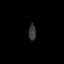
Tissue: skin
Cell type: Epithelial cells
Senescence score: 0.7759
Nuclear area (px): 116
Mean DAPI intensity: 54.595